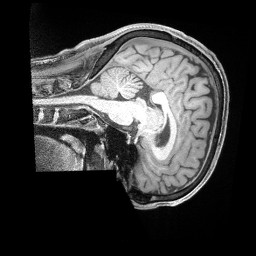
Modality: T1w
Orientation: sagittal
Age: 36
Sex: male
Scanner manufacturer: siemens
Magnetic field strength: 3 T
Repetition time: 2 s
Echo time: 0.00211 s